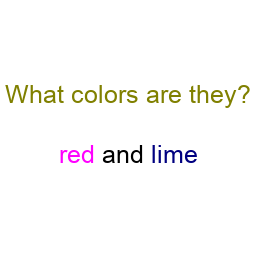
Color: magenta, navy
Color name shown: red, lime
Background color: white
Question text color: olive